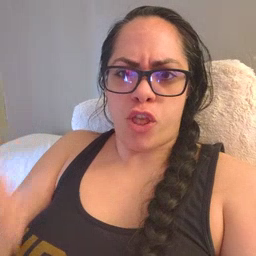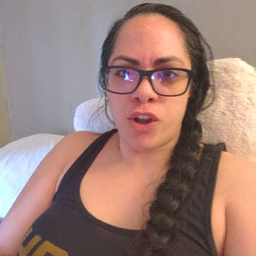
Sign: another